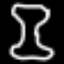
Label: hourglass